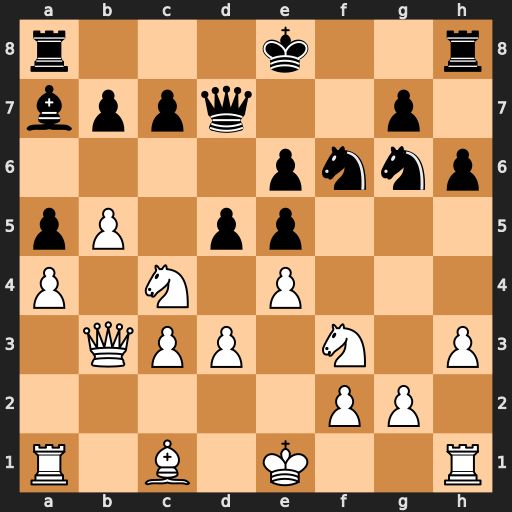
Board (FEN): r3k2r/bppq2p1/4pnnp/pP1pp3/P1N1P3/1QPP1N1P/5PP1/R1B1K2R
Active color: w
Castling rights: KQkq
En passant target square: -
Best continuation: Ncxe5 Nxe5 Nxe5